【题型】解答题　【知识点】解析几何　【难度】hard
如图，将一块三角形的玉石\( ABO \)置于平面直角坐标系中，已知\( |AO|=|AB|=\sqrt{5} \)，\( |OB|=2 \)，点\( P(1,1) \)，图中阴影三角形部分为玉石上的瑕疵，为了将这块玉石雕刻成工艺品，要先将瑕疵部分切割掉，可沿经过点\( P \)的直线\( MN \)进行切割.

\vspace{0.5em}
\noindent (1)求直线\( MN \)的倾斜角\( \alpha \)的取值范围.

\vspace{0.5em}
\noindent (2)是否存在直线\( MN \)，使得点\( A \)关于直线\( MN \)的对称点在线段\( AB \)上？

\vspace{0.5em}
\noindent (3)设玉石经切割后剩余部分的面积为\( S \)，求\( S \)的取值范围.
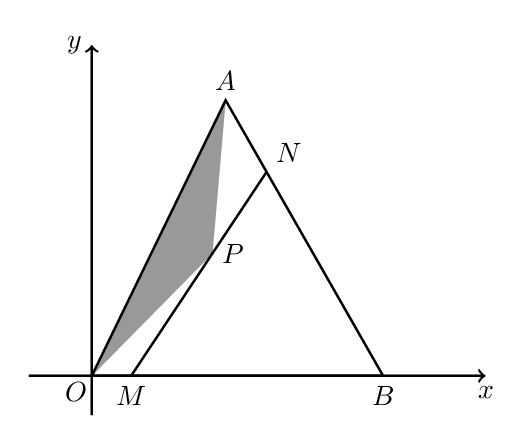
【解答】
\noindent \textbf{【答案】} (1)\( \left[\dfrac{\pi}{4},\dfrac{\pi}{2}\right] \)
\hfill (2)不存在，理由见解析
\hfill (3)\( \left[1,\dfrac{4}{3}\right] \)

\vspace{0.5em}
\noindent \textbf{【分析】} (1) 观察点\( M \)运动时，直线\( MN \)与线段\( OA \)（不包括端点）有无公共点，数形结合可得出直线\( MN \)的倾斜角\( \alpha \)的取值范围；

\vspace{0.5em}
\noindent (2) 假设存在直线\( MN \)，使得点\( A \)关于直线\( MN \)的对称点在线段\( AB \)上，求出直线\( AB \)的斜率，由题意可知\( MN \perp AB \)，求出直线\( MN \)的斜率，结合(1)中的结论判断即可；

\vspace{0.5em}
\noindent (3) 对直线\( MN \)的斜率是否存在进行分类讨论，当\( MN \perp x \)轴时，直接求出\( S \)的值；当直线\( MN \)的斜率存在时，设直线\( MN \)的方程为\( y=kx+1-k(k\geq 1) \)，求出点\( M \)、\( N \)的坐标，可求出\( \triangle BMN \)面积的取值范围，进而可得出\( S \)的取值范围，综合可得出结论.

\vspace{0.5em}
\noindent \textbf{【详解】} (1) 解：由图可知，点\( A \)在第一象限，设点\( A(m,n) \)，
因为\( |AO|=|AB|=\sqrt{5} \)，\( |OB|=2 \)，则\( B(2,0) \)，
所以，
\[
\begin{cases}
|AO|=\sqrt{m^2+n^2}=\sqrt{5} \\
|AB|=\sqrt{(m-2)^2+n^2}=\sqrt{5} \\
m>0,n>0
\end{cases}
\]
，解得
\[
\begin{cases}
m=1 \\
n=2
\end{cases}
\]
，即点\( A(1,2) \)，

\vspace{0.5em}
\noindent 由题图可知，当点\( M \)从原点\( O \)沿着\( x \)轴的正方向移动时，直线\( MN \)的倾斜角在逐渐增大，
当直线\( MN \)与直线\( PA \)重合时，设直线\( MN \)交\( x \)轴的交点为\( E \)，如下图所示：

\vspace{0.5em}
\noindent 当点\( M \)在线段\( OE \)上运动时，直线\( MN \)与线段\( OA \)（不包括端点）没有公共点，
当点\( M \)在线段\( EB \)（不包括点\( E \)）上运动时，直线\( MN \)与线段\( OA \)（不包括端点）有公共点，
且直线\( OP \)的斜率为\( k_{OP}=1 \)，直线\( OP \)的倾斜角为\( \dfrac{\pi}{4} \)，

\vspace{0.5em}
\noindent 综上所述，直线\( MN \)倾斜角\( \alpha \)的取值范围是\( \left[\dfrac{\pi}{4},\dfrac{\pi}{2}\right] \).

\vspace{0.5em}
\noindent (2) 解：由(1)可知，\( A(1,2) \)、\( B(2,0) \)，则直线\( AB \)的斜率为\( k_{AB}=\dfrac{2-0}{1-2}=-2 \)，
假设存在直线\( MN \)，使得点\( A \)关于直线\( MN \)的对称点在线段\( AB \)上，
此时，\( MN \perp AB \)，则\( k_{MN}=-\dfrac{1}{k_{AB}}=\dfrac{1}{2} \)，
此时，直线\( MN \)的倾斜角\( \alpha \)满足\( \alpha < \dfrac{\pi}{4} \)，不合乎题意，
因此，不存在直线\( MN \)，使得点\( A \)关于直线\( MN \)的对称点在线段\( AB \)上.

\vspace{0.5em}
\noindent (3) 解：当\( MN \perp x \)轴时，此时，\( MN \)为线段\( OB \)的垂直平分线，
此时，\( S=\dfrac{1}{2}S_{\triangle AOB}=\dfrac{1}{4}\times 2\times 2=1 \)；

\vspace{0.5em}
\noindent 当直线\( MN \)的斜率存在时，设直线\( MN \)的方程为\( y-1=k(x-1) \)，即\( y=kx+1-k \)，其中\( k\geq 1 \)，
直线\( AB \)的方程为\( y=-2(x-2) \)，即\( y=-2x+4 \)，
联立
\[
\begin{cases}
y=kx+1-k \\
y=-2x+4
\end{cases}
\]
可得
\[
\begin{cases}
x=\dfrac{k+3}{k+2} \\
y=\dfrac{2k+2}{k+2}
\end{cases}
\]
，即点\( N\left(\dfrac{k+3}{k+2},\dfrac{2k+2}{k+2}\right) \)，
联立
\[
\begin{cases}
y=kx+1-k \\
y=0
\end{cases}
\]
可得
\[
\begin{cases}
x=1-\dfrac{1}{k} \\
y=0
\end{cases}
\]
，即点\( M\left(1-\dfrac{1}{k},0\right) \)，

\vspace{0.5em}
\noindent 所以，\( |BM|=2-\left(1-\dfrac{1}{k}\right)=1+\dfrac{1}{k} \)，
所以，\( S_{\triangle BMN}=\dfrac{1}{2}|BM|\cdot \dfrac{2k+2}{k+2}=\left(1+\dfrac{1}{k}\right)\cdot \dfrac{k+1}{k+2}=\dfrac{(k+1)^2}{k(k+2)}=\dfrac{k^2+2k+1}{k^2+2k}=1+\dfrac{1}{k^2+2k} \)，

\vspace{0.5em}
\noindent 因为\( k\geq 1 \)，则\( k^2+2k\geq 3 \)，所以，\( S=1+\dfrac{1}{k^2+2k}\in \left(1,\dfrac{4}{3}\right] \)，

\vspace{0.5em}
\noindent 综上所述，\( S \)的取值范围是\( \left[1,\dfrac{4}{3}\right] \).

\vspace{0.5em}
\noindent \textbf{【点睛】}关键点睛：本题第(3)问在求解三角形面积的取值范围时，要注意对直线\( MN \)的斜率是否存在进行分类讨论，在设出直线\( MN \)的方程后，关键要求出点\( M \)、\( N \)的坐标，再利用三角形的面积公式以及函数思想求范围.
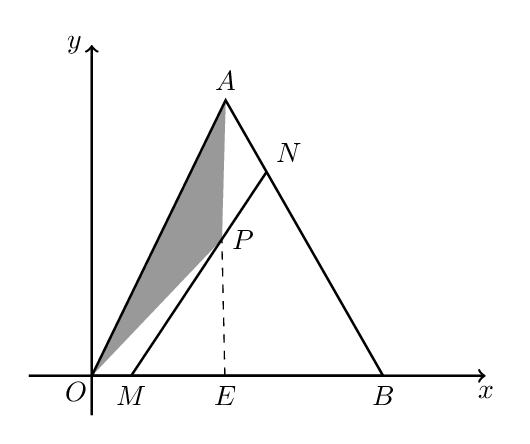